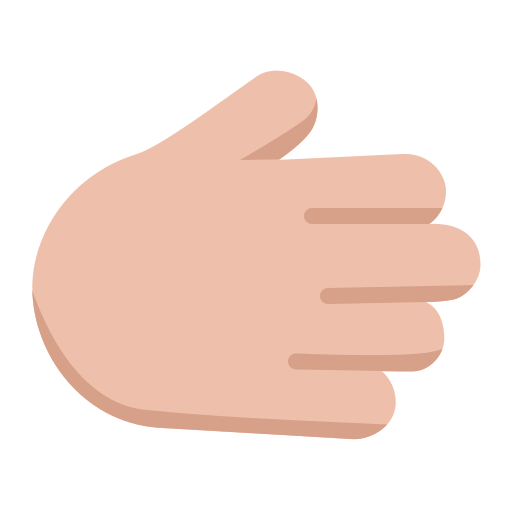
rightwards hand flat  light